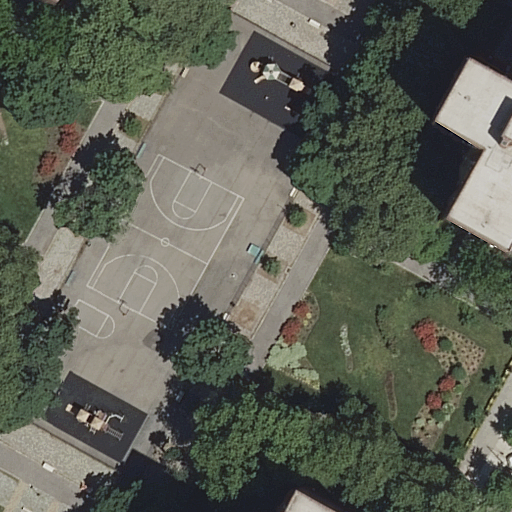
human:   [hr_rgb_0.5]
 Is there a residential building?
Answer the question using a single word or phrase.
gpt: yes

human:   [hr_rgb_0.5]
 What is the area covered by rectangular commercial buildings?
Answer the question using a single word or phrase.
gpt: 0m2

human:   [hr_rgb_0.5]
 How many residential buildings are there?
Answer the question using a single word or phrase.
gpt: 3

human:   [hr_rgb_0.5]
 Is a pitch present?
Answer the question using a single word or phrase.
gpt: yes

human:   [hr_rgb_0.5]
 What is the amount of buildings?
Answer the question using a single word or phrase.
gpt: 3

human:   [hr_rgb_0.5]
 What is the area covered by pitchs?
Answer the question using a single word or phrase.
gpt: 582m2

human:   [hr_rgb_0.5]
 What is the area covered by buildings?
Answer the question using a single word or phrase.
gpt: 2268m2

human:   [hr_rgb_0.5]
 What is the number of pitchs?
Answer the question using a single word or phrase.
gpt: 1

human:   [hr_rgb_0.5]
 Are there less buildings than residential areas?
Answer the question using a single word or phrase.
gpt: no

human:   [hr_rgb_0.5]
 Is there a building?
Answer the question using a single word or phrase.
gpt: yes

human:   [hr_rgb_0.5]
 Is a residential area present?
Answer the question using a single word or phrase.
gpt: yes

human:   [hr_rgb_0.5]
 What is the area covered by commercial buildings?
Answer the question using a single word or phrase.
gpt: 0m2

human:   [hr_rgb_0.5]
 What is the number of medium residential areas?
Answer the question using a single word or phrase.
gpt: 1

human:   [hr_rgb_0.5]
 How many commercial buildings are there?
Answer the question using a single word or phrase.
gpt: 0

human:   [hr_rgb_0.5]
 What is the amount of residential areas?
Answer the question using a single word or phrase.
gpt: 1

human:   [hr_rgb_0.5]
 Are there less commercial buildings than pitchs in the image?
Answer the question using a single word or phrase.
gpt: yes

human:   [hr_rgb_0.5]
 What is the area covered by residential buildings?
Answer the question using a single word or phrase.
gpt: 2268m2

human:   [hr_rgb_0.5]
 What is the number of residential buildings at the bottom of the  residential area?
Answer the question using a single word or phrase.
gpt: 3

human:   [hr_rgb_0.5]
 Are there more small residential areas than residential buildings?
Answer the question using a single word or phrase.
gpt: no

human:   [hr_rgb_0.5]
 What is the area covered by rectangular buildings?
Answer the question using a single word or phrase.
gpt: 0m2

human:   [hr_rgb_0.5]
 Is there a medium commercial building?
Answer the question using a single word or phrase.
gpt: no

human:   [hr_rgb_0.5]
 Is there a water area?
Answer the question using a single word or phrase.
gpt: no

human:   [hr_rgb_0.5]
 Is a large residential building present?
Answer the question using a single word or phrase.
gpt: yes

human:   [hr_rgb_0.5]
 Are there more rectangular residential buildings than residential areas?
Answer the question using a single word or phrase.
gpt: no

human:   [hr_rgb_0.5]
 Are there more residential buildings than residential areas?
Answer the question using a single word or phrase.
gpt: yes

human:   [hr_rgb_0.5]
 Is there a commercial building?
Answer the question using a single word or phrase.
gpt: no

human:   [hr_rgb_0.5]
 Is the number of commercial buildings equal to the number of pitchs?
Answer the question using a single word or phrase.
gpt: no

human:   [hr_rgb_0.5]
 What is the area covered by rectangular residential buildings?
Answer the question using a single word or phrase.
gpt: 0m2

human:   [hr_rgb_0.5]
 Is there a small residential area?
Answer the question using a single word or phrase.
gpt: no

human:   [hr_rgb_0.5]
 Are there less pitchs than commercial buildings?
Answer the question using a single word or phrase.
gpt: no

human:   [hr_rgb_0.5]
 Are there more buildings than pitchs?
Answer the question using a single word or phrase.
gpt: yes

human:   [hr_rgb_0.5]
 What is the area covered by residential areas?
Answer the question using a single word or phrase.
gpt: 193m2

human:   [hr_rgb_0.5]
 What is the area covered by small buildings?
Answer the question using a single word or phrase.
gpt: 0m2

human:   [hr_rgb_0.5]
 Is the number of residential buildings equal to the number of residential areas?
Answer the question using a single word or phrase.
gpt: no

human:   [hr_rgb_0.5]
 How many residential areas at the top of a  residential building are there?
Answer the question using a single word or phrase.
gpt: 1

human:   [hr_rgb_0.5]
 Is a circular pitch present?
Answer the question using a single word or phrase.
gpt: no

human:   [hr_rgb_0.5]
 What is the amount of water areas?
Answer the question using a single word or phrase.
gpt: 0

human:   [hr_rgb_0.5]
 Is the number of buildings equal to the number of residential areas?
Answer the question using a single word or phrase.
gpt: no

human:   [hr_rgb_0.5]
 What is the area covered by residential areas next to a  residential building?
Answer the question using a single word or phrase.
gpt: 193m2

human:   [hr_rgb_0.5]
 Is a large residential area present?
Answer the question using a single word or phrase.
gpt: no

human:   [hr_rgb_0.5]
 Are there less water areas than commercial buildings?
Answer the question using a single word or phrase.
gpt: no

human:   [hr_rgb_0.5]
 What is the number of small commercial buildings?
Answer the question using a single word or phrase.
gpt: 0

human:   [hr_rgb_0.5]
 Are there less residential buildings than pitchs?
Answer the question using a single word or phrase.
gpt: no

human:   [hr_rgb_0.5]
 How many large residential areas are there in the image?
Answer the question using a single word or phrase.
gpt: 0

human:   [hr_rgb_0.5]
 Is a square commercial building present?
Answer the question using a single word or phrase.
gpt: no

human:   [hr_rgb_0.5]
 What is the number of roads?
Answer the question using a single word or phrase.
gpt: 0

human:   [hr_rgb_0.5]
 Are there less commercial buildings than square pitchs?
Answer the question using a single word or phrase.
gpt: no

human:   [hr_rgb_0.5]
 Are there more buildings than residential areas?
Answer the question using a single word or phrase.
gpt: yes

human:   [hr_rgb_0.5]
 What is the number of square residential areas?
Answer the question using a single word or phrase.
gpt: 0

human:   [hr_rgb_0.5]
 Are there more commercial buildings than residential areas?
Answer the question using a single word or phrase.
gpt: no

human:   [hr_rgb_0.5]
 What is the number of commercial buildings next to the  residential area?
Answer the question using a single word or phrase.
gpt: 0

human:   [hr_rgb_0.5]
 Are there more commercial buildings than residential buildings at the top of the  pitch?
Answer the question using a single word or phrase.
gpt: no

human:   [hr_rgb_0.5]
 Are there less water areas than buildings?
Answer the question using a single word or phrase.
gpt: yes

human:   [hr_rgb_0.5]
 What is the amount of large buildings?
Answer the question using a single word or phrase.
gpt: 1

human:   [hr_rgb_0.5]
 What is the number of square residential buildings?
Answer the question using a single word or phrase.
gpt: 0

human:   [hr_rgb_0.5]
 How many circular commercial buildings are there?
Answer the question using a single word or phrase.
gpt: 0

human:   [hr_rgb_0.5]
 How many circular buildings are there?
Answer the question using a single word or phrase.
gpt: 0

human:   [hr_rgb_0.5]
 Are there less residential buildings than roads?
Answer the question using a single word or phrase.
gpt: no

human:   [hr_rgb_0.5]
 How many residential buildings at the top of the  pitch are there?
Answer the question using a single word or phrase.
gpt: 1

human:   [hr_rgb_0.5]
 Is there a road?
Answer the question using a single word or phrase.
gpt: no

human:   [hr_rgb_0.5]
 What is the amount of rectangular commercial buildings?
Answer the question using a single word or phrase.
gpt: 0

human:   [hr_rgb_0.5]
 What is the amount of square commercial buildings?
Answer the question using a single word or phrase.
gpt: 0

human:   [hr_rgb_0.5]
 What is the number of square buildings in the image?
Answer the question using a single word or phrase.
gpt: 0

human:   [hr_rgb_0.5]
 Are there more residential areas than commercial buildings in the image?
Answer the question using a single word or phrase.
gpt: yes